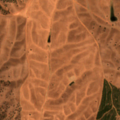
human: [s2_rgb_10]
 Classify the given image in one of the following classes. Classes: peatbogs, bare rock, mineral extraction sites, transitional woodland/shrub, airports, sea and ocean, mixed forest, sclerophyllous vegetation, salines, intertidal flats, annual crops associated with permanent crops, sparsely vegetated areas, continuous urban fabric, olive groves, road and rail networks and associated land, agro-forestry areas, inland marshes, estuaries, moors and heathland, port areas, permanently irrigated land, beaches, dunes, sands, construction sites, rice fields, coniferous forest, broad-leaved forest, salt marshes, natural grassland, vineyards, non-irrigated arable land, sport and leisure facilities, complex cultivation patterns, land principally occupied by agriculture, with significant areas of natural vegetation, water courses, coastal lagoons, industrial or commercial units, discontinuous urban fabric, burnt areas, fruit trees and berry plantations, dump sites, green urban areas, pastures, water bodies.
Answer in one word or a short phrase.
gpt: non-irrigated arable land, pastures, agro-forestry areas, coniferous forest